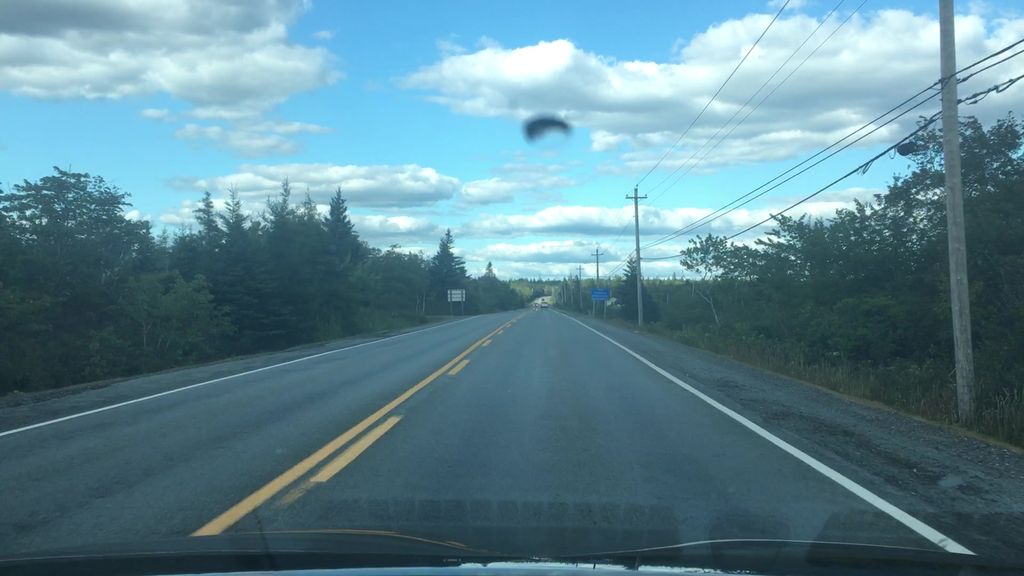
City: halifax